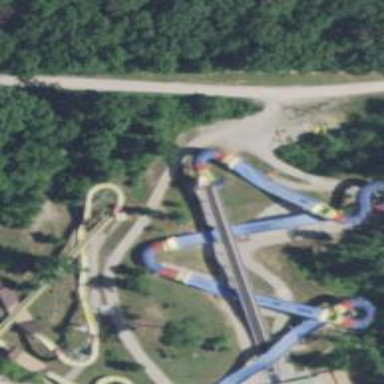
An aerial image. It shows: Water slide attraction.